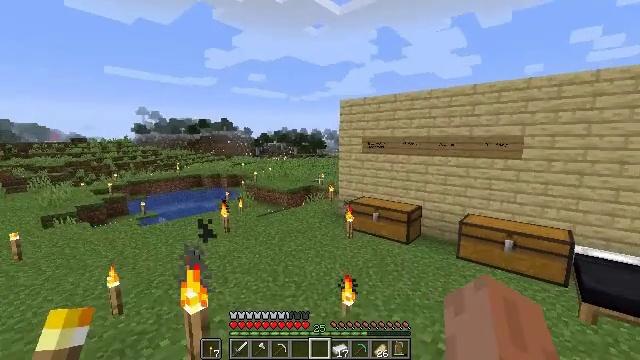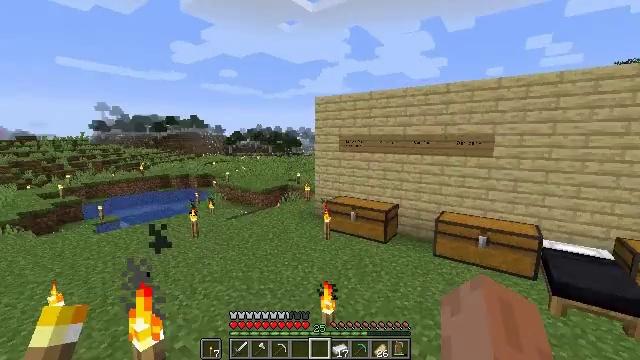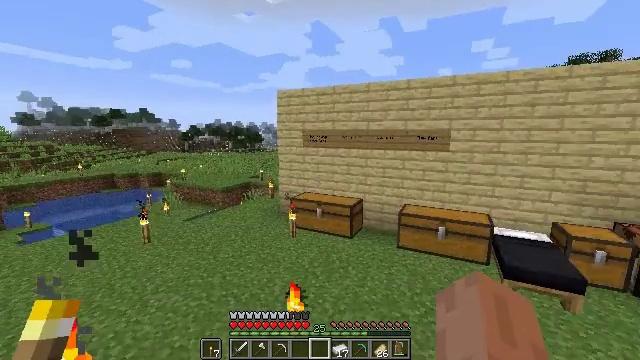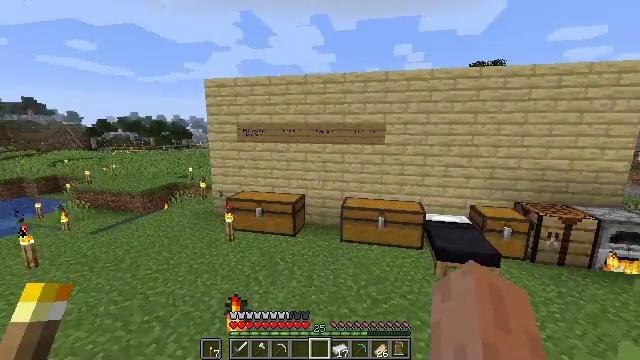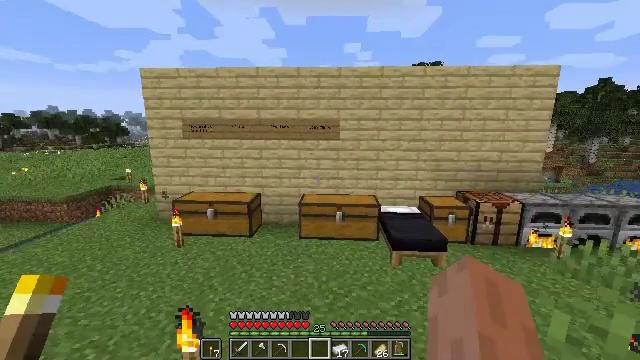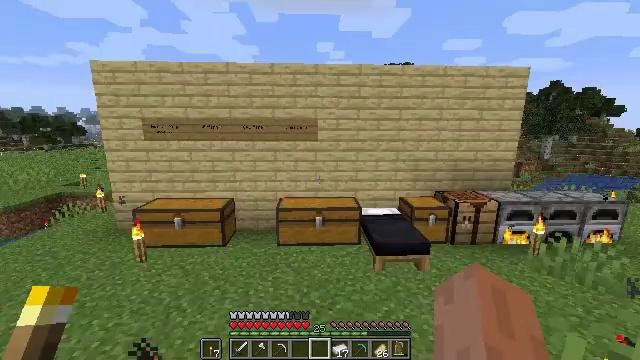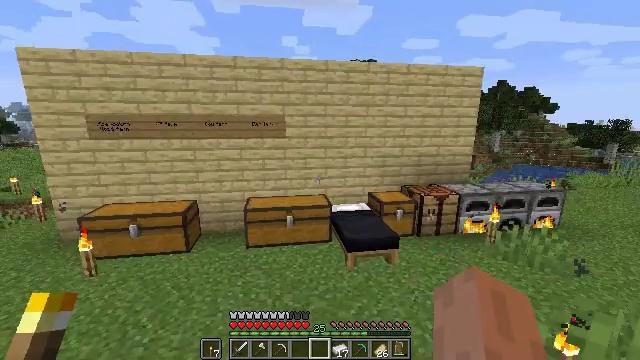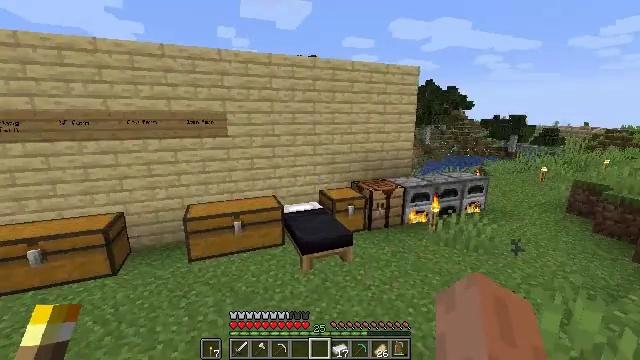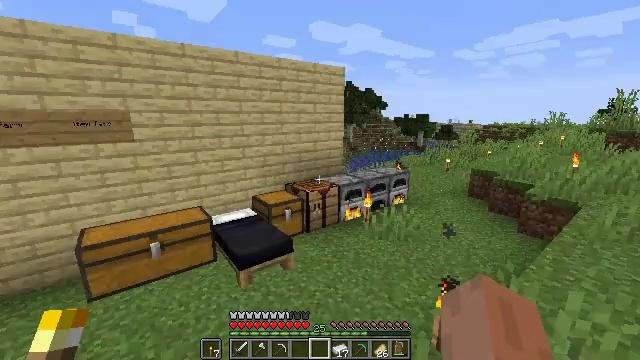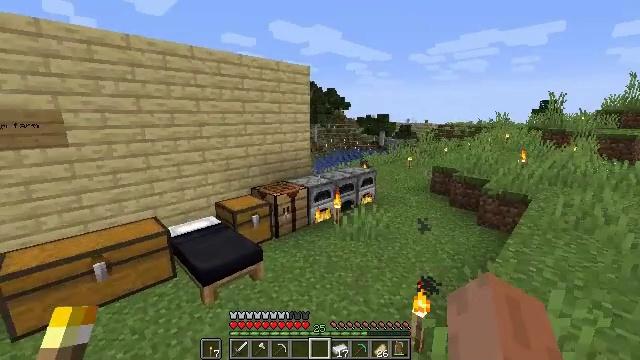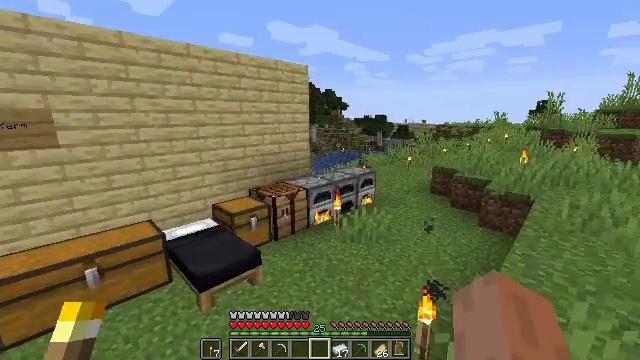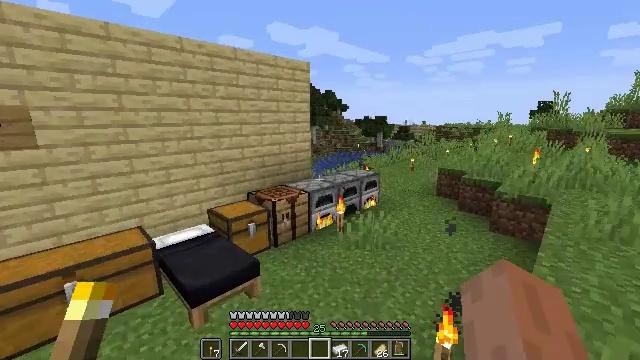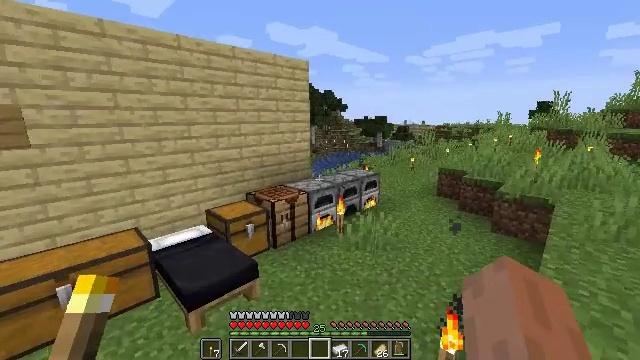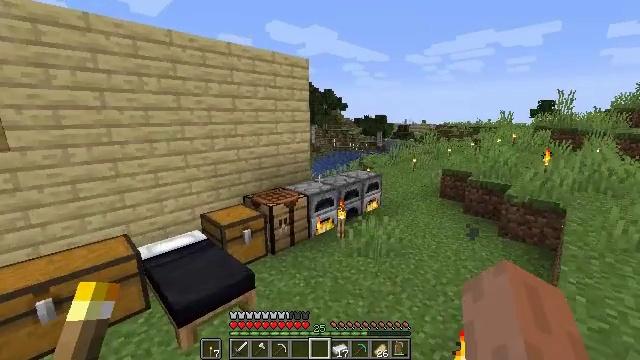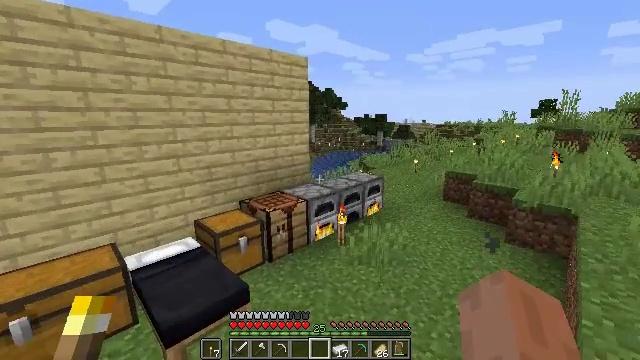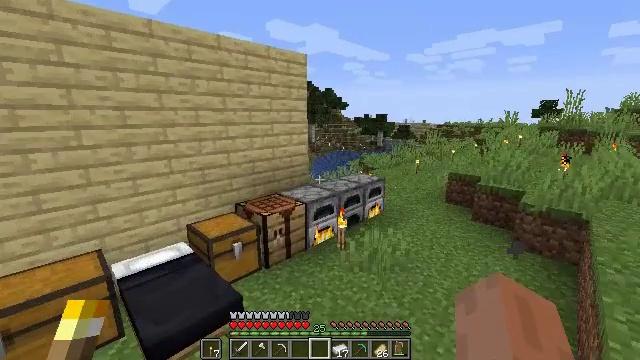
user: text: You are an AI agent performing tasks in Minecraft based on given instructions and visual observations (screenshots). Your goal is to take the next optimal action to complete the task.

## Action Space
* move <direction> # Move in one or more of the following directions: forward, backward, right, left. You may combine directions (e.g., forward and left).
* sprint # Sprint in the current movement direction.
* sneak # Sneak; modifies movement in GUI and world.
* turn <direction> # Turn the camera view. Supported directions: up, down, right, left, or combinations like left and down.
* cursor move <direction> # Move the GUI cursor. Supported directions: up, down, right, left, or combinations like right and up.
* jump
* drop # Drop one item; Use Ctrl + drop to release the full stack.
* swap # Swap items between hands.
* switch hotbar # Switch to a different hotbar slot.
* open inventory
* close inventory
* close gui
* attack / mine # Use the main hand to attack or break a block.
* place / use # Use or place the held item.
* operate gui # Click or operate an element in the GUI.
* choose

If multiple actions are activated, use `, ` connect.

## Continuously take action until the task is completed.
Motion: motion action
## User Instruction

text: Interact with the furnace to craft a gold ingot.
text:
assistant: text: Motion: move forward, turn right
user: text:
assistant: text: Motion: move forward, turn right and down
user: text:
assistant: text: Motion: move forward, turn right and down
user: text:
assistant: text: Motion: move forward, turn right
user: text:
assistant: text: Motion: move forward, turn right
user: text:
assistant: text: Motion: move forward, turn right
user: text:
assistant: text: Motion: move forward, turn right
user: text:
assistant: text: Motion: move forward, turn right
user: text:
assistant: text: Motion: move forward, turn right
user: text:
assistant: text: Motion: move forward
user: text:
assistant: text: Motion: move forward
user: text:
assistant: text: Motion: move forward
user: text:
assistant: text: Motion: move forward
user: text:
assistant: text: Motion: move forward
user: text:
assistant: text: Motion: move forward
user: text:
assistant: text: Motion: move forward
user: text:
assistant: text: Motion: move forward
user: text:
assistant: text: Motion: move forward and move right
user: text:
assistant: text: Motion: move forward and move right
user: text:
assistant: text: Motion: move forward and move right
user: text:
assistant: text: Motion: move forward and move right
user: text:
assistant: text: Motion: move forward and move right
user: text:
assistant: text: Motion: move forward and move right
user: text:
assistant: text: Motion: move forward and move right
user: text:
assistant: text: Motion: move forward and move right
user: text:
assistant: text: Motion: move forward and move right, turn down
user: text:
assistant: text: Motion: move forward and move right, turn left and down
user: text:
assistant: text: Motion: move forward, turn left and down
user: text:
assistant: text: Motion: move forward, turn left and down
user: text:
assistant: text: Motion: move forward